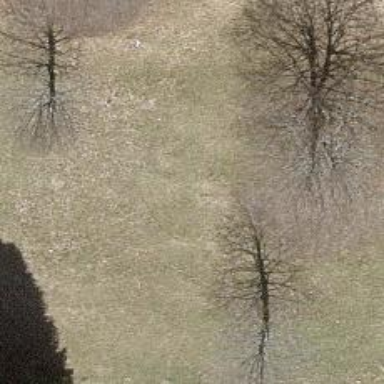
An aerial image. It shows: Single tag "natural: tree."